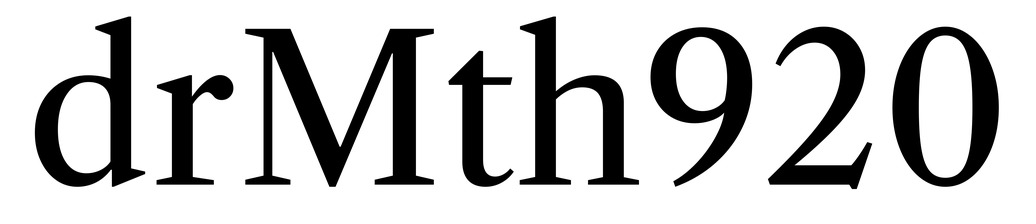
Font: LibreCaslonText_Regular